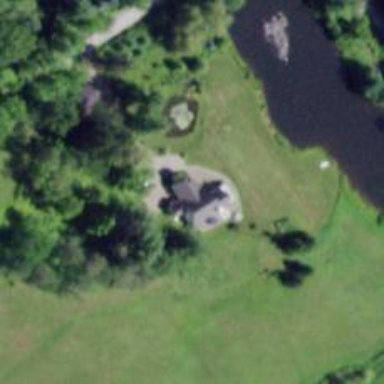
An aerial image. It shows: Simple house.